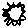
Label: sun